Question: Greetings to everyone,
I am checking the questions about copying rows but i couldn't find a solution or i am searching wrong.
I am trying to upload multiple files and store some informations in 2 tables which rows are created at the same time while upload process.
I have 2 tables called "media" and "pmedia" structures are;
'''
CREATE TABLE IF NOT EXISTS 'media' (
'id' int(11) unsigned NOT NULL auto_increment,
'product_id' int(1) unsigned NOT NULL default '0',
'media_id' int(1) unsigned NOT NULL default '0',
'ordering' int(2) NOT NULL default '0',
PRIMARY KEY ('id'),
UNIQUE KEY 'i_product_id' ('product_id','media_id')
) ENGINE=MyISAM DEFAULT CHARSET=utf8 AUTO_INCREMENT=267 ;
'''
and
'''
CREATE TABLE IF NOT EXISTS 'pmedia' (;
'media_id' int(11) unsigned NOT NULL auto_increment,
'file_title' char(126) NOT NULL default '',
'file_mimetype' char(64) NOT NULL default '',
PRIMARY KEY ('media_id'),
KEY 'i_vendor_id' ('vendor_id')
) ENGINE=MyISAM DEFAULT CHARSET=utf8 AUTO_INCREMENT=274 ;
'''
I am uploading multiple images to "pmedia" which there is no problem with;
'''
$query="INSERT into pmedia ('file_title','file_mimetype') VALUES ('$file_name','$file_type') ; ";
'''
But at the same time i want those uploaded files' Auto Increated column "media_id" also copied to "media" table..
Result should be after upload;

Ok guys that was the loop itself. I just made a write mistake. The below code works by the help and inspiration of Ruly and gaRex. Thank you so so much.
Here is the structure, and sorry for missing explanation. (I am not trying to do that in single query.)
How should i implement the loop? In this way it only writes the uploaded data only to pmedia.
'''
<?php
if(isset($_FILES['files'])){
$errors= array();
foreach($_FILES['files']['tmp_name'] as $key => $tmp_name ){
$file_name = $_FILES['files']['name'][$key];
$file_size =$_FILES['files']['size'][$key];
$file_tmp =$_FILES['files']['tmp_name'][$key];
$file_type=$_FILES['files']['type'][$key];
if($file_size > <PHONE>){
$errors[]='File size must be less than 2 MB';
}
$query="INSERT into pmedia ('file_title','file_mimetype') VALUES ('$file_name','$file_type') ; ";
$media_id = mysql_insert_id();
$query2="INSERT into media ('media_id') VALUES ($media_id) ; ";
$desired_dir="user_data";
if(empty($errors)==true){
if(is_dir($desired_dir)==false){
mkdir("$desired_dir", 0700); // Create directory if it does not exist
}
if(is_dir("$desired_dir/".$file_name)==false){
move_uploaded_file($file_tmp,"$desired_dir/".$file_name);
}else{ // rename the file if another one exist
$new_dir="$desired_dir/".$file_name.time();
rename($file_tmp,$new_dir) ;
}
mysql_query($query);
mysql_query($query2);
}else{
print_r($errors);
}
}
if(empty($error)){
echo "Success";
} }
?>
<form action="" method="POST" enctype="multipart/form-data">
<input type="file" name="files[]" multiple/>
<input type="submit"/>
</form>
'''
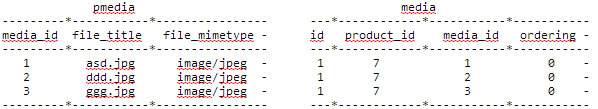
Answer: There is 2 way to do that:
1. Run multiple query After execute: $query="INSERT into pmedia ('file_title','file_mimetype') VALUES ('$file_name','$file_type') ; ";
Get the id for new record, use mysqli_insert_id http://www.php.net/manual/en/mysqli.insert-id.php Then execute: $query="INSERT into media ('id','product_id', 'media_id', 'ordering') VALUES ($id, $product_id, $media_id, $ordering) ; ";
2. Use trigger, but for this case I'm sure since I think think you can get the value of id, product_id, ordering from pmedia table
To add several rows, you should have a loop, and in the loop you should do those three steps. The code should be like this:
'''
// Looping {
$query="INSERT into pmedia ('file_title','file_mimetype') VALUES ('$file_name','$file_type') ; ";
$media_id = mysqli_insert_id($conn);
$query="INSERT into media ('id','product_id', 'media_id', 'ordering') VALUES ($id, $product_id, $media_id, $ordering) ; ";
// } Looping
'''